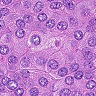
Metastatic tissue present: yes